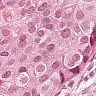
Metastatic tissue present: yes